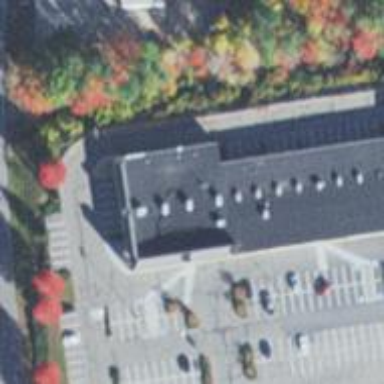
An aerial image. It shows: Post office.